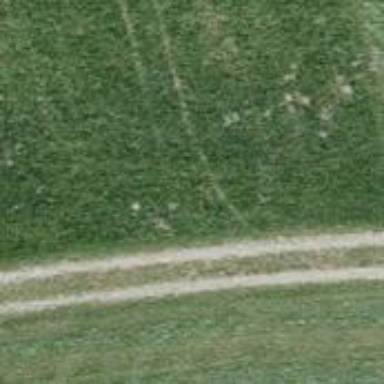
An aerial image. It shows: Track with grade1 tracktype.